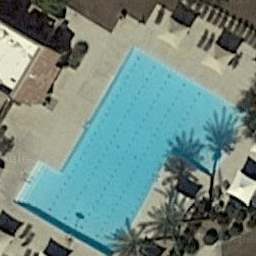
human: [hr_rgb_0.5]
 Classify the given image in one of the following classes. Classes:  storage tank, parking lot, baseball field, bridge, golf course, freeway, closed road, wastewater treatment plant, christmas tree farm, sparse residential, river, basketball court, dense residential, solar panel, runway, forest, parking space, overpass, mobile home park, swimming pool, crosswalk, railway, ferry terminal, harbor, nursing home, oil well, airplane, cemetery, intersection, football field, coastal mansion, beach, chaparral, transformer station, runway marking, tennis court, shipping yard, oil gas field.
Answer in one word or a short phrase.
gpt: swimming pool